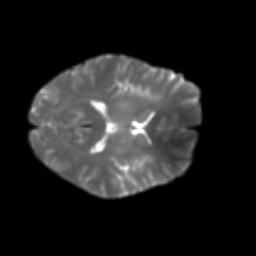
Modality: T2w
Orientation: axial
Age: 55
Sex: female
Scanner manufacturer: ge
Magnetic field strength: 3 T
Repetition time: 7.8 s
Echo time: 0.0609 s